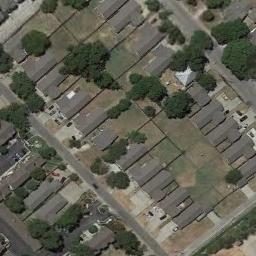
Label: residential